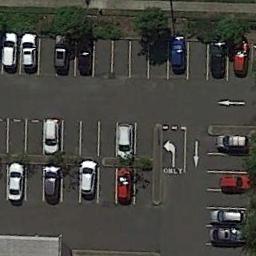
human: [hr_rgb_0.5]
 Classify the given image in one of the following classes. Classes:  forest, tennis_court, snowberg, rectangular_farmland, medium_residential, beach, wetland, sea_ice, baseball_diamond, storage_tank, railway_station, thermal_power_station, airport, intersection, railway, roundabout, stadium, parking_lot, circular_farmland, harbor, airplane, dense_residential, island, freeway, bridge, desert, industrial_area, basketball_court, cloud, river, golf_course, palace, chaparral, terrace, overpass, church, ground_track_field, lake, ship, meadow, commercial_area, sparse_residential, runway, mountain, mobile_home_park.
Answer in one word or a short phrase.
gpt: parking_lot